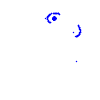
Particle: pion